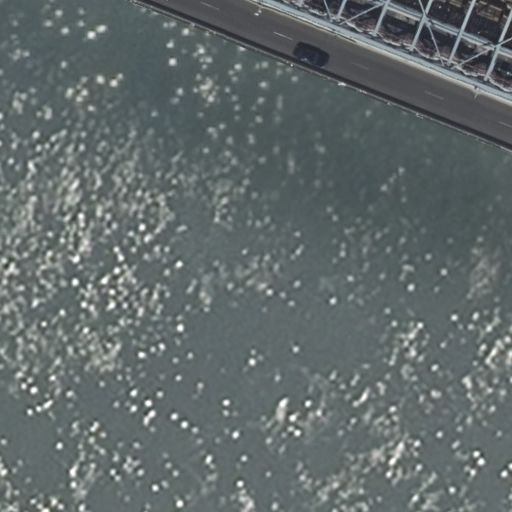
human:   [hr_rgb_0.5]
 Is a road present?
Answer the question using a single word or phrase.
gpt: yes

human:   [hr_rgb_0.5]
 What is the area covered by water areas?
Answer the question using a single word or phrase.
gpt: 10607m2

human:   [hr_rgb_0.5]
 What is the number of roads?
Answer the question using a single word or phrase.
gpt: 3

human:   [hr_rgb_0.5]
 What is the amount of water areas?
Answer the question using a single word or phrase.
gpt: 1

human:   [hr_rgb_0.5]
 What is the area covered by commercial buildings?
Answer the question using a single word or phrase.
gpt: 0m2

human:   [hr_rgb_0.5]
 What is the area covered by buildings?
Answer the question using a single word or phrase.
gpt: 0m2

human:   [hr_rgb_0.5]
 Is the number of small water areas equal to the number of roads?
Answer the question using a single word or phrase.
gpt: no

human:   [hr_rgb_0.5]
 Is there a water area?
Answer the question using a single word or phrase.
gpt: yes

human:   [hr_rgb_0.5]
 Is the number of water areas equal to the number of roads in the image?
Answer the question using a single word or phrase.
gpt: no

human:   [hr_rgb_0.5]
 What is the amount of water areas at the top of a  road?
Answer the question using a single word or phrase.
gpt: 0

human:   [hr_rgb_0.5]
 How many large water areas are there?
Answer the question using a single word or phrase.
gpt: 1

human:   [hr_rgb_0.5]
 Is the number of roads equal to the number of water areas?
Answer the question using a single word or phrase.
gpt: no

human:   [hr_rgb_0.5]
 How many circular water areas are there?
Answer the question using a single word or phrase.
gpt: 0

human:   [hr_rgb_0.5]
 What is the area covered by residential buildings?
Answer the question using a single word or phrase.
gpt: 0m2

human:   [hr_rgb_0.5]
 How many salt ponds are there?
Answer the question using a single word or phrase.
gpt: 0

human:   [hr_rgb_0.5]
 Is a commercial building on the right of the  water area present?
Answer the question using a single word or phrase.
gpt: no

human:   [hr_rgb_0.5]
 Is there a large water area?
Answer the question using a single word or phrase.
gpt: yes

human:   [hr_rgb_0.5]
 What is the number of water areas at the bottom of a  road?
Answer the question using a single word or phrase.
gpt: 0

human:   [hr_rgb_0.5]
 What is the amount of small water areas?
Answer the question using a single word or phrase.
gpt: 0

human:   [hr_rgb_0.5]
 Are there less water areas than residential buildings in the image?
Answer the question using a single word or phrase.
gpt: no

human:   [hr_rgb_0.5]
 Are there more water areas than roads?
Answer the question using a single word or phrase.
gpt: no

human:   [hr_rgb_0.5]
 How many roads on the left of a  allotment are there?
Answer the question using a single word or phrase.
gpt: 0

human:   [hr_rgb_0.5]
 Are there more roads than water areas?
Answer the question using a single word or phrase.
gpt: yes

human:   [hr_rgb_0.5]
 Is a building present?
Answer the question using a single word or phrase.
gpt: no

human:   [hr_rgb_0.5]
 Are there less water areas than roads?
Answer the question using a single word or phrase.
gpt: yes

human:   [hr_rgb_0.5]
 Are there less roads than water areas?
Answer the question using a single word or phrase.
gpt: no

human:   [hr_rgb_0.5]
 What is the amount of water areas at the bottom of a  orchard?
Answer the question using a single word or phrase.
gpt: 0

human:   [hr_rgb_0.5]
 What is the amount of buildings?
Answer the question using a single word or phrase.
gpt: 0

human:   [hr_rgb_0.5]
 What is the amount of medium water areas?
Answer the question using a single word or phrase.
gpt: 0

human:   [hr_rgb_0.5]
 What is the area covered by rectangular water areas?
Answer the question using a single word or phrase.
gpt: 10607m2

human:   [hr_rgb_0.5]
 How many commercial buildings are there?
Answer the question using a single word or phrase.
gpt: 0

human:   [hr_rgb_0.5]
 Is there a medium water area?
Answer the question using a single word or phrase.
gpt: no

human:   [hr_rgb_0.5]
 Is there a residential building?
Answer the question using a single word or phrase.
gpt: no

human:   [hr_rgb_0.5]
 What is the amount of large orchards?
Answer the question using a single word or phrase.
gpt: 0

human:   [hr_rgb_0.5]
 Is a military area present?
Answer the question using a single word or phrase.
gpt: no

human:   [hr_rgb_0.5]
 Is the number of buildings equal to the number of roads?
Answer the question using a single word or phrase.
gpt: no

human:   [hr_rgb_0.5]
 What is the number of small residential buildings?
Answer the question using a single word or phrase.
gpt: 0

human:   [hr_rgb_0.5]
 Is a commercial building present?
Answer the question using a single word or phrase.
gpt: no

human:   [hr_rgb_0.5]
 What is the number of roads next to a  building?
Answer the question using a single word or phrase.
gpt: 0

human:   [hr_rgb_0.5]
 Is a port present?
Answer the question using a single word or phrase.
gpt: no

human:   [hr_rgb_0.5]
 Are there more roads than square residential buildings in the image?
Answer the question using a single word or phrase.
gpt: yes

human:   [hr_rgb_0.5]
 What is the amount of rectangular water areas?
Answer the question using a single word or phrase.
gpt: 1

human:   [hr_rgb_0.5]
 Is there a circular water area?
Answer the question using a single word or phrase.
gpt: no

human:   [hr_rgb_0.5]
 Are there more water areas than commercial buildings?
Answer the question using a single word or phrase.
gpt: yes

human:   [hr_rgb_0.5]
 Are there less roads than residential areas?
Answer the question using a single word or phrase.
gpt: no

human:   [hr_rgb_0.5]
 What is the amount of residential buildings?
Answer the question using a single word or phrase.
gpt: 0

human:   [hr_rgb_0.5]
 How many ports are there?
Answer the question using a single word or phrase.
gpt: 0

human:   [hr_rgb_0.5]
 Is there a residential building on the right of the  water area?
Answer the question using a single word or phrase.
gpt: no

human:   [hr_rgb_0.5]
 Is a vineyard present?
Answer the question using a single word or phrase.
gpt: no

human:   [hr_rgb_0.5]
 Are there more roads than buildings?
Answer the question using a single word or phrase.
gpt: yes

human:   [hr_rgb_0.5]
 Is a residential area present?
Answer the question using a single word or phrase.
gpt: no

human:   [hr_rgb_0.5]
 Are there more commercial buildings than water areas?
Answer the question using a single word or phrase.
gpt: no

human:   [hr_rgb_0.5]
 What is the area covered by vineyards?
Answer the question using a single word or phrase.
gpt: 0m2

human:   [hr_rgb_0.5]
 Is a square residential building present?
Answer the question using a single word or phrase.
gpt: no

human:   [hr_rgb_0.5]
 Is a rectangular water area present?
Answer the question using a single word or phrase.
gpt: yes

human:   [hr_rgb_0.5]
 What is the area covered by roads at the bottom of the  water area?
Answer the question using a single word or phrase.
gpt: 0m2

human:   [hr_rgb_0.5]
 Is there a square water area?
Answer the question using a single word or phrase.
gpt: no

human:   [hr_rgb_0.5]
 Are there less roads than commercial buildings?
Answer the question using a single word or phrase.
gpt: no

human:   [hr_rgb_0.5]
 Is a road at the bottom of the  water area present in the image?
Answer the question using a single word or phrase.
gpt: no

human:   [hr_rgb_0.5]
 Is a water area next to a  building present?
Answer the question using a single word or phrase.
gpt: no

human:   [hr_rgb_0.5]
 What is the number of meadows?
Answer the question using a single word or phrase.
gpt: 0

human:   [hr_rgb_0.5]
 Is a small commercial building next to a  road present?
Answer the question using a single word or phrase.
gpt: no

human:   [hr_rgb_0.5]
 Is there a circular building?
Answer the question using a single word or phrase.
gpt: no

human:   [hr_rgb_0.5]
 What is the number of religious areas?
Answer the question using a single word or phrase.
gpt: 0